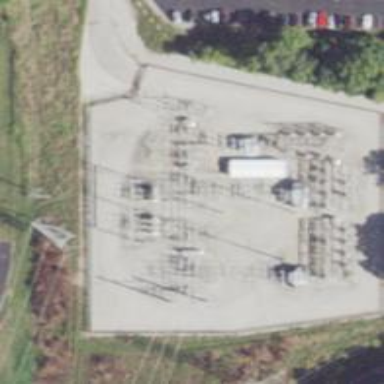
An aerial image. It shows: Switch used for power control.